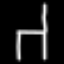
Label: chair